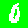
Digit: 0